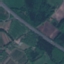
Land use / land cover: Highway